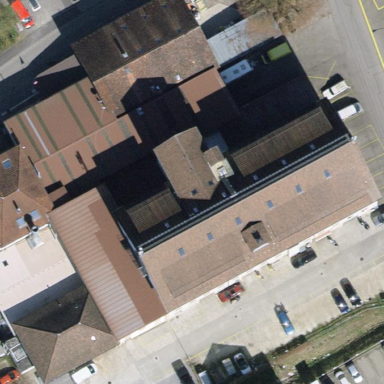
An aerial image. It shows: Building.